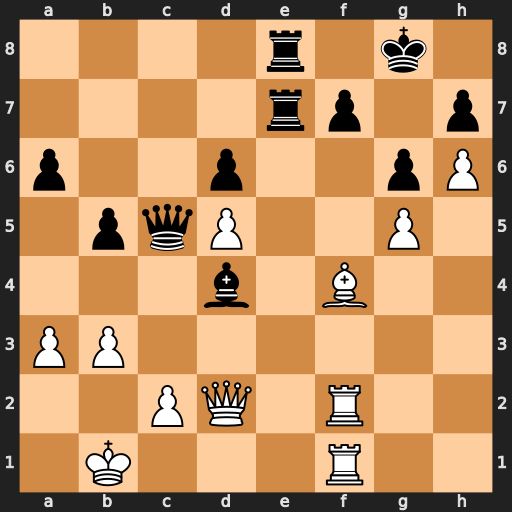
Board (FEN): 4r1k1/4rp1p/p2p2pP/1pqP2P1/3b1B2/PP6/2PQ1R2/1K3R2
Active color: w
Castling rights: -
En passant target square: -
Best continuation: Bxd6 Qc3 Qxc3